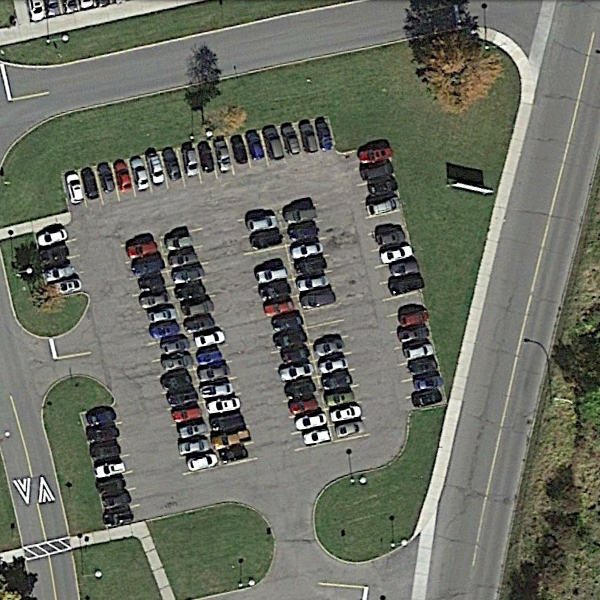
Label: Parking